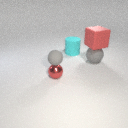
large gray rubber sphere to the right of small red metal sphere